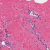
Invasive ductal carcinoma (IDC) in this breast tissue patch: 0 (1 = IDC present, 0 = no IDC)